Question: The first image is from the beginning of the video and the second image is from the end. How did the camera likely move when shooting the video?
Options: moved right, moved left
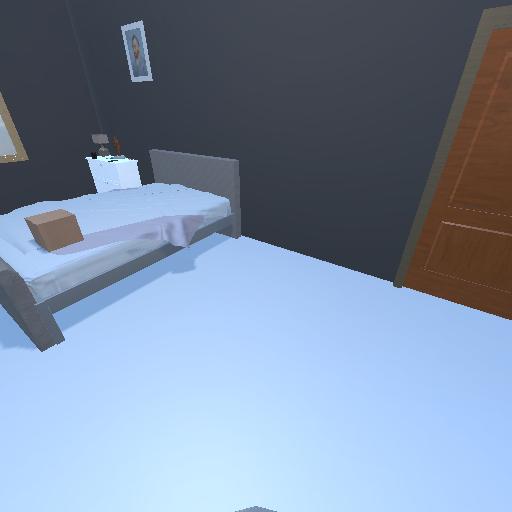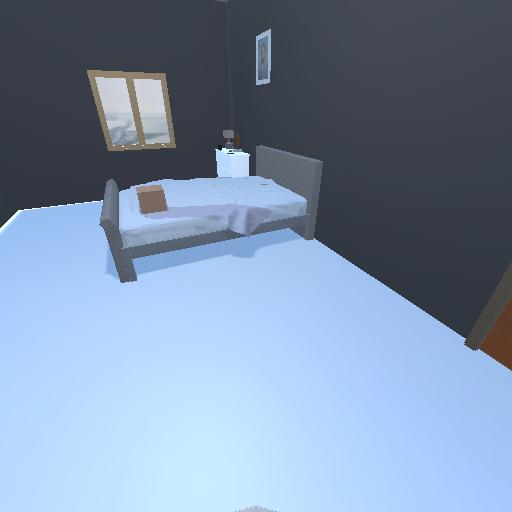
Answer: moved right